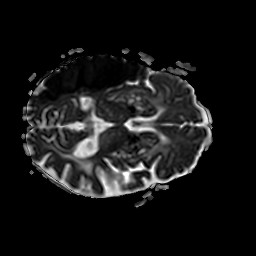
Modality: ADC
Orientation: axial
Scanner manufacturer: philips
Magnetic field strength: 3 T
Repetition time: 3.876 s
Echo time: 0.05903 s